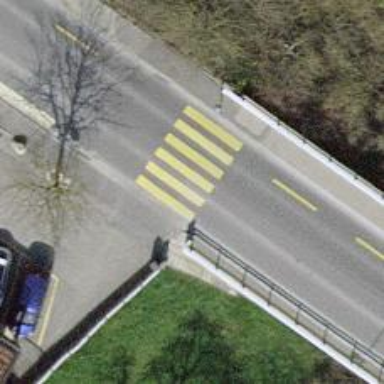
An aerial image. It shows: Zebra crossing on the road.